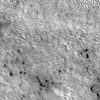
Atmospheric dust classification: not_dusty